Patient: sex M, age 64
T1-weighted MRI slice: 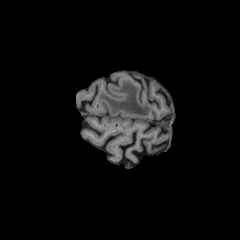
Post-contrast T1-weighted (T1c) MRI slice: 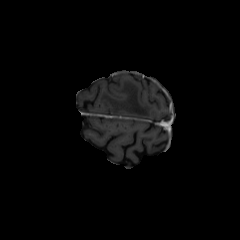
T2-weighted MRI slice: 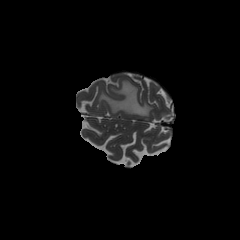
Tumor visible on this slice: yes
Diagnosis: Glioblastoma, IDH-wildtype
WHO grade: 4